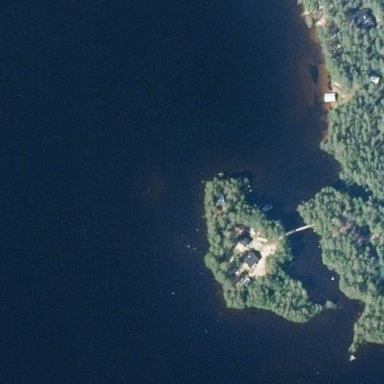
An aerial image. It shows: Forested islet.